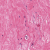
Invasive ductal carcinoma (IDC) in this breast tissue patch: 0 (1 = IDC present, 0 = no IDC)